Interaction volume radius: 10 \u00c5
Interaction volume height: 10 \u00c5
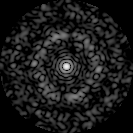
Disorder parameter: 0.8378